Brain MRI, t1w sequence, axial 2D slice.
Patient: age 37, sex F, weight 95 kg, height 1.95 m
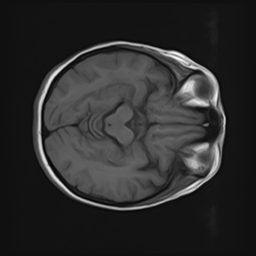